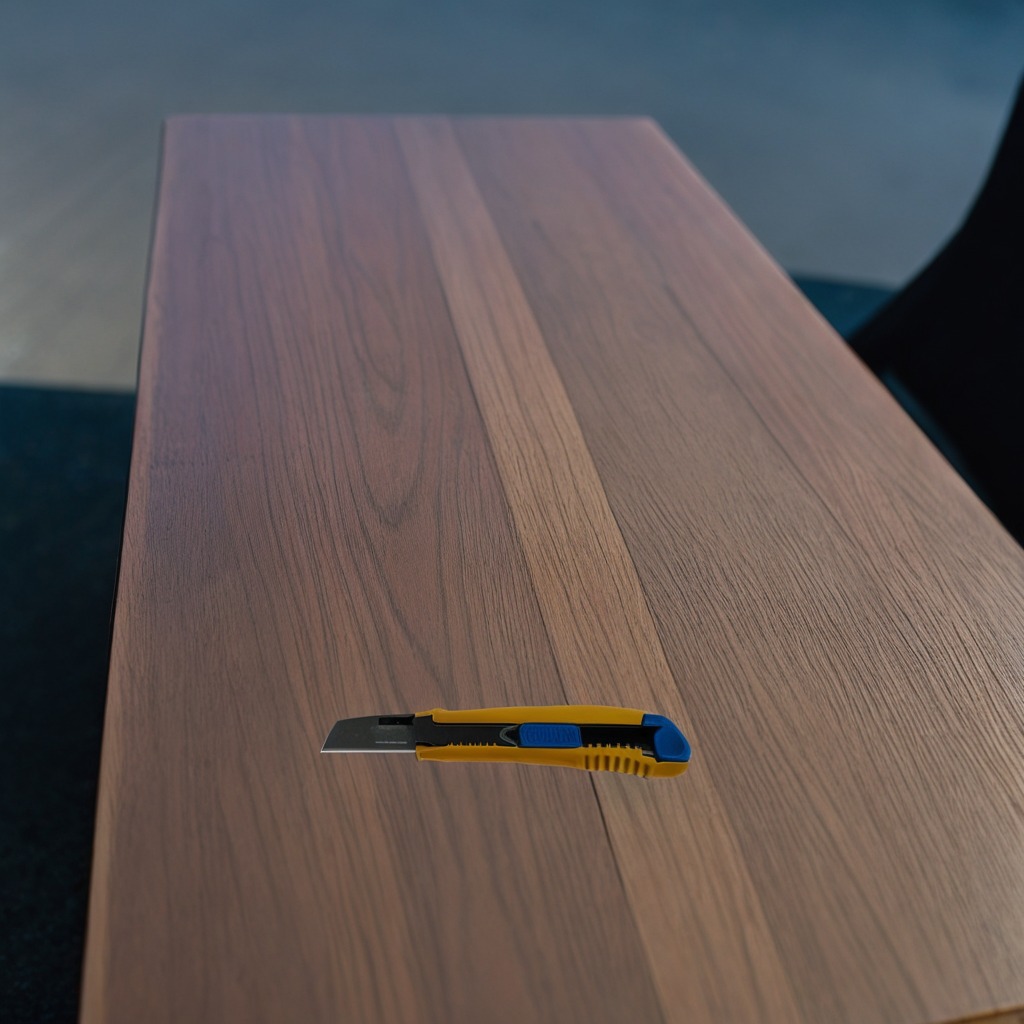
A utility knife is lying on the old table with faint burn marks in a small garage at twilight.